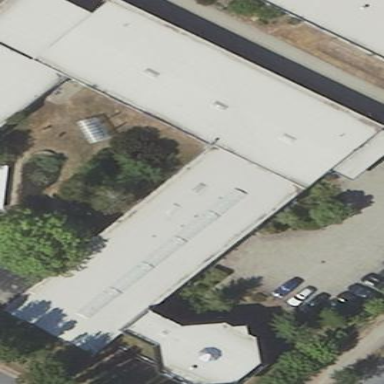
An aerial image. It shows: Industrial building.